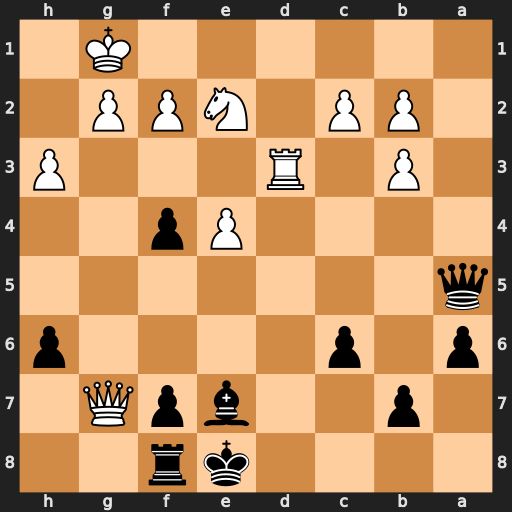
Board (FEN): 4kr2/1p2bpQ1/p1p4p/q7/4Pp2/1P1R3P/1PP1NPP1/6K1
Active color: b
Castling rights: -
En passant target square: -
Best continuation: Qe1+ Kh2 Qxe2